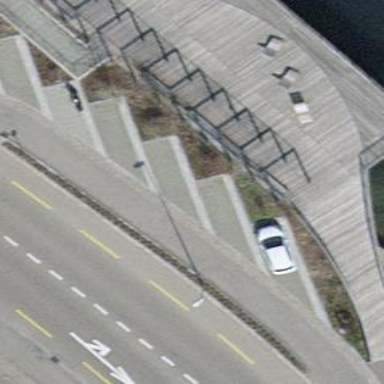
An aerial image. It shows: Parking area with surface.